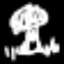
Label: palm tree